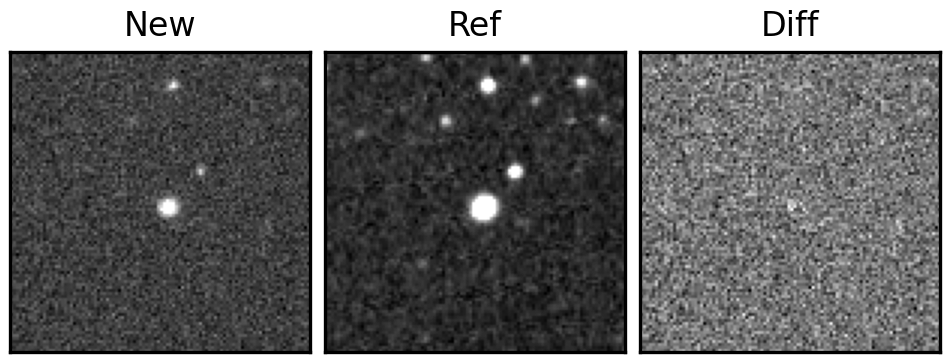
Label: real